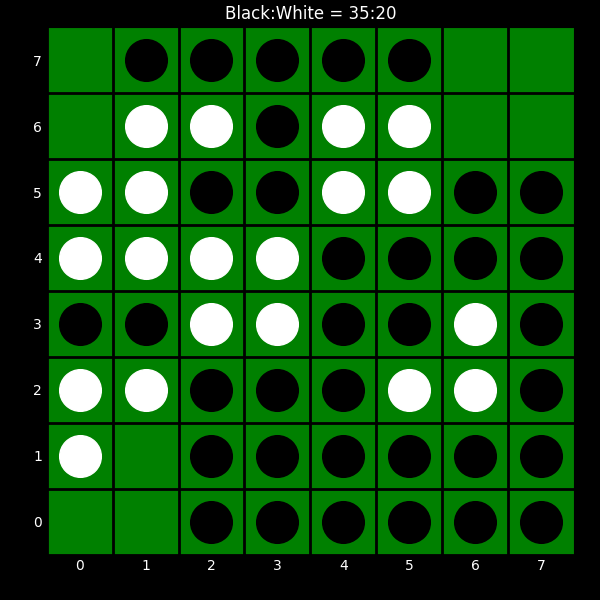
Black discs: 35
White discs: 20